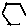
Label: hexagon